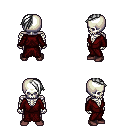
a pixel art fantasy rpg character, male body template, skeleton, red robe, magenta pants, white long mohawk hairstyle, maroon shoes, four views (front, back, left, right), 2x2 character sprite sheet, small pixel art, hard edges, no anti-aliasing